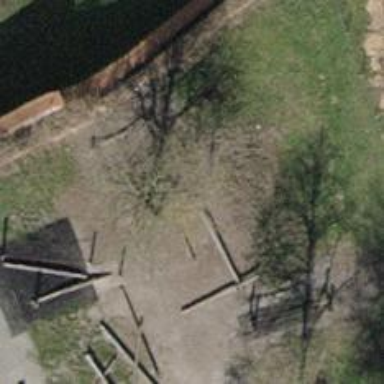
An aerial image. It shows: Brown bench in the vicinity.